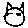
Label: cat